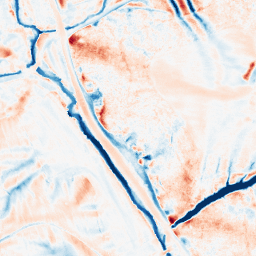
Category: edge_preserving
Decomposition family: median
Decomposition parameters: size: 21
Upsampling method: quadratic
Upsampling parameters: scale: 4
Upsampling scale: 4